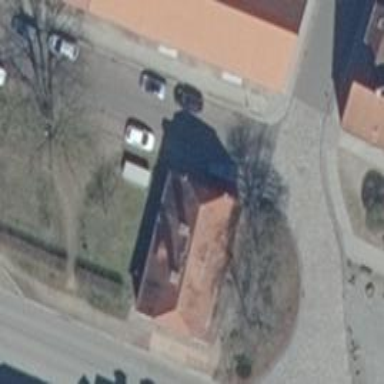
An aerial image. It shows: Library.